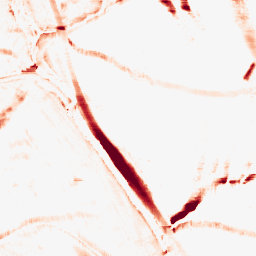
Category: morphological
Decomposition family: morphological_rect
Decomposition parameters: operation: opening
width: 20
height: 10
Upsampling method: quintic
Upsampling parameters: scale: 2
Upsampling scale: 2